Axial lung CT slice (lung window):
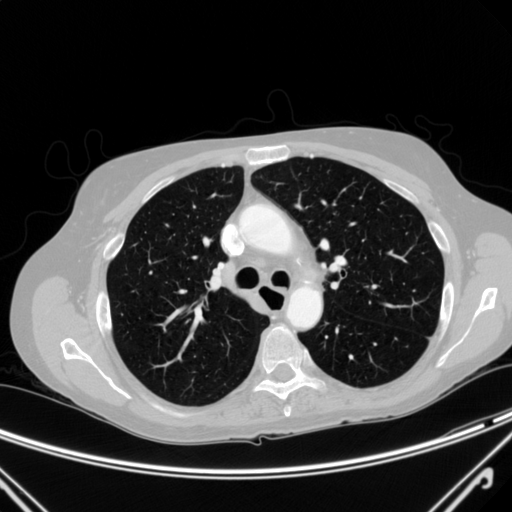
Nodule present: no